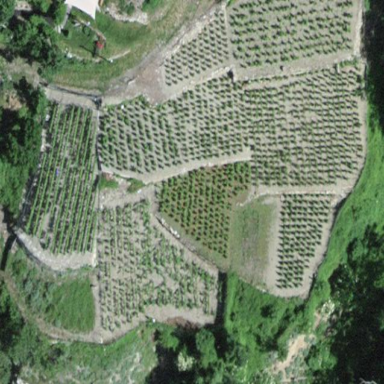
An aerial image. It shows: Vineyard.